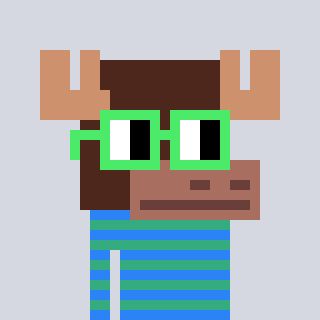
a pixel art character with square light green glasses, a moose-shaped head and a teal-colored body on a cool background